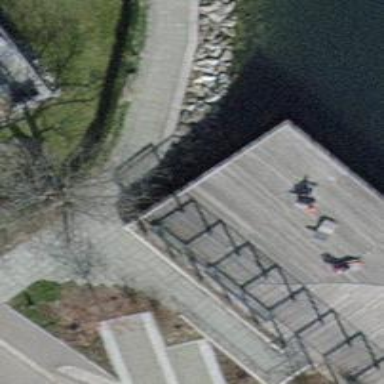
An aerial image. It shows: Bench.